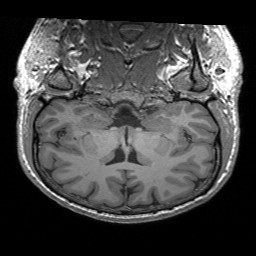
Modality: T1w
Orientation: sagittal
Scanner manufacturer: siemens
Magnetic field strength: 3 T